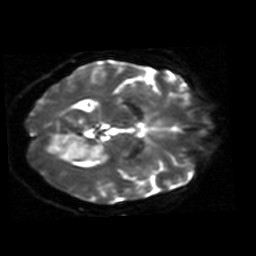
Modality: ADC
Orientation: axial
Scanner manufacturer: siemens
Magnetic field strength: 1.5 T
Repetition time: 8.1 s
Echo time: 0.119 s